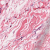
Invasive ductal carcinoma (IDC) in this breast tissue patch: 0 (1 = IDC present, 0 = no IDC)